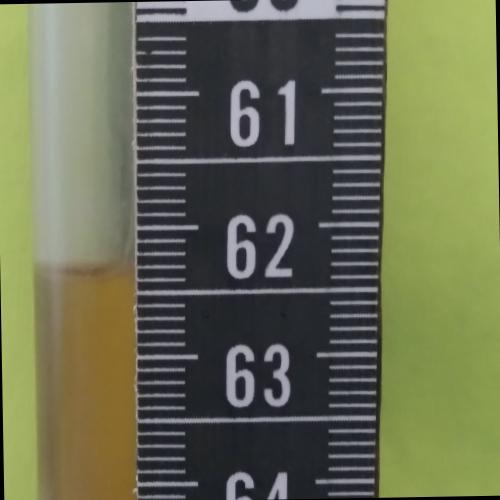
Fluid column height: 62.3 cm